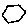
Label: hexagon